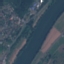
Land use / land cover class: River